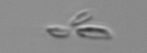
Label: Dinobryon